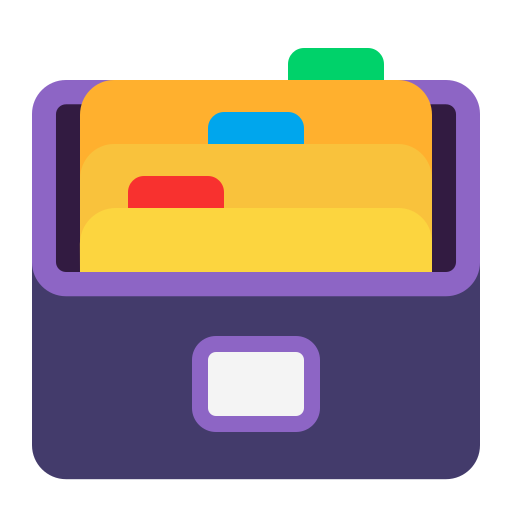
card file box flat